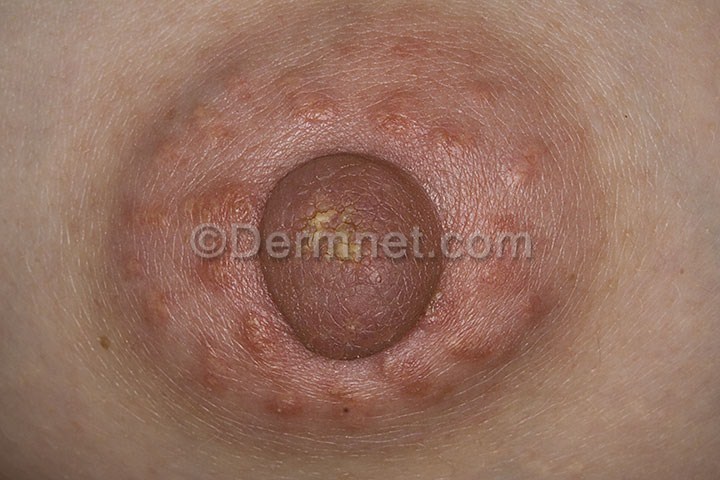
Disease: Seborrheic Keratoses and other Benign Tumors